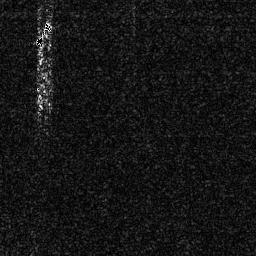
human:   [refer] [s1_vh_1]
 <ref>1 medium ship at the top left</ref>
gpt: <box>[[12, 7, 20, 18, 0]]</box>